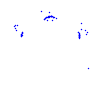
Particle: proton